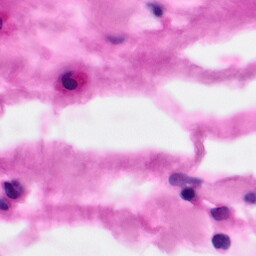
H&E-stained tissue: Pancreatic